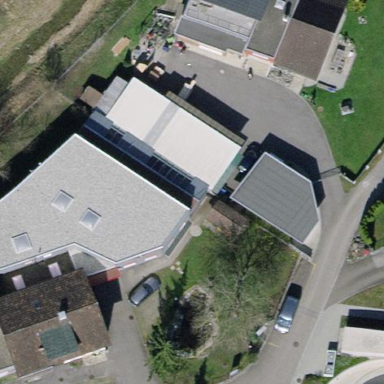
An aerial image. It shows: Manufacturing building.